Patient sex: M
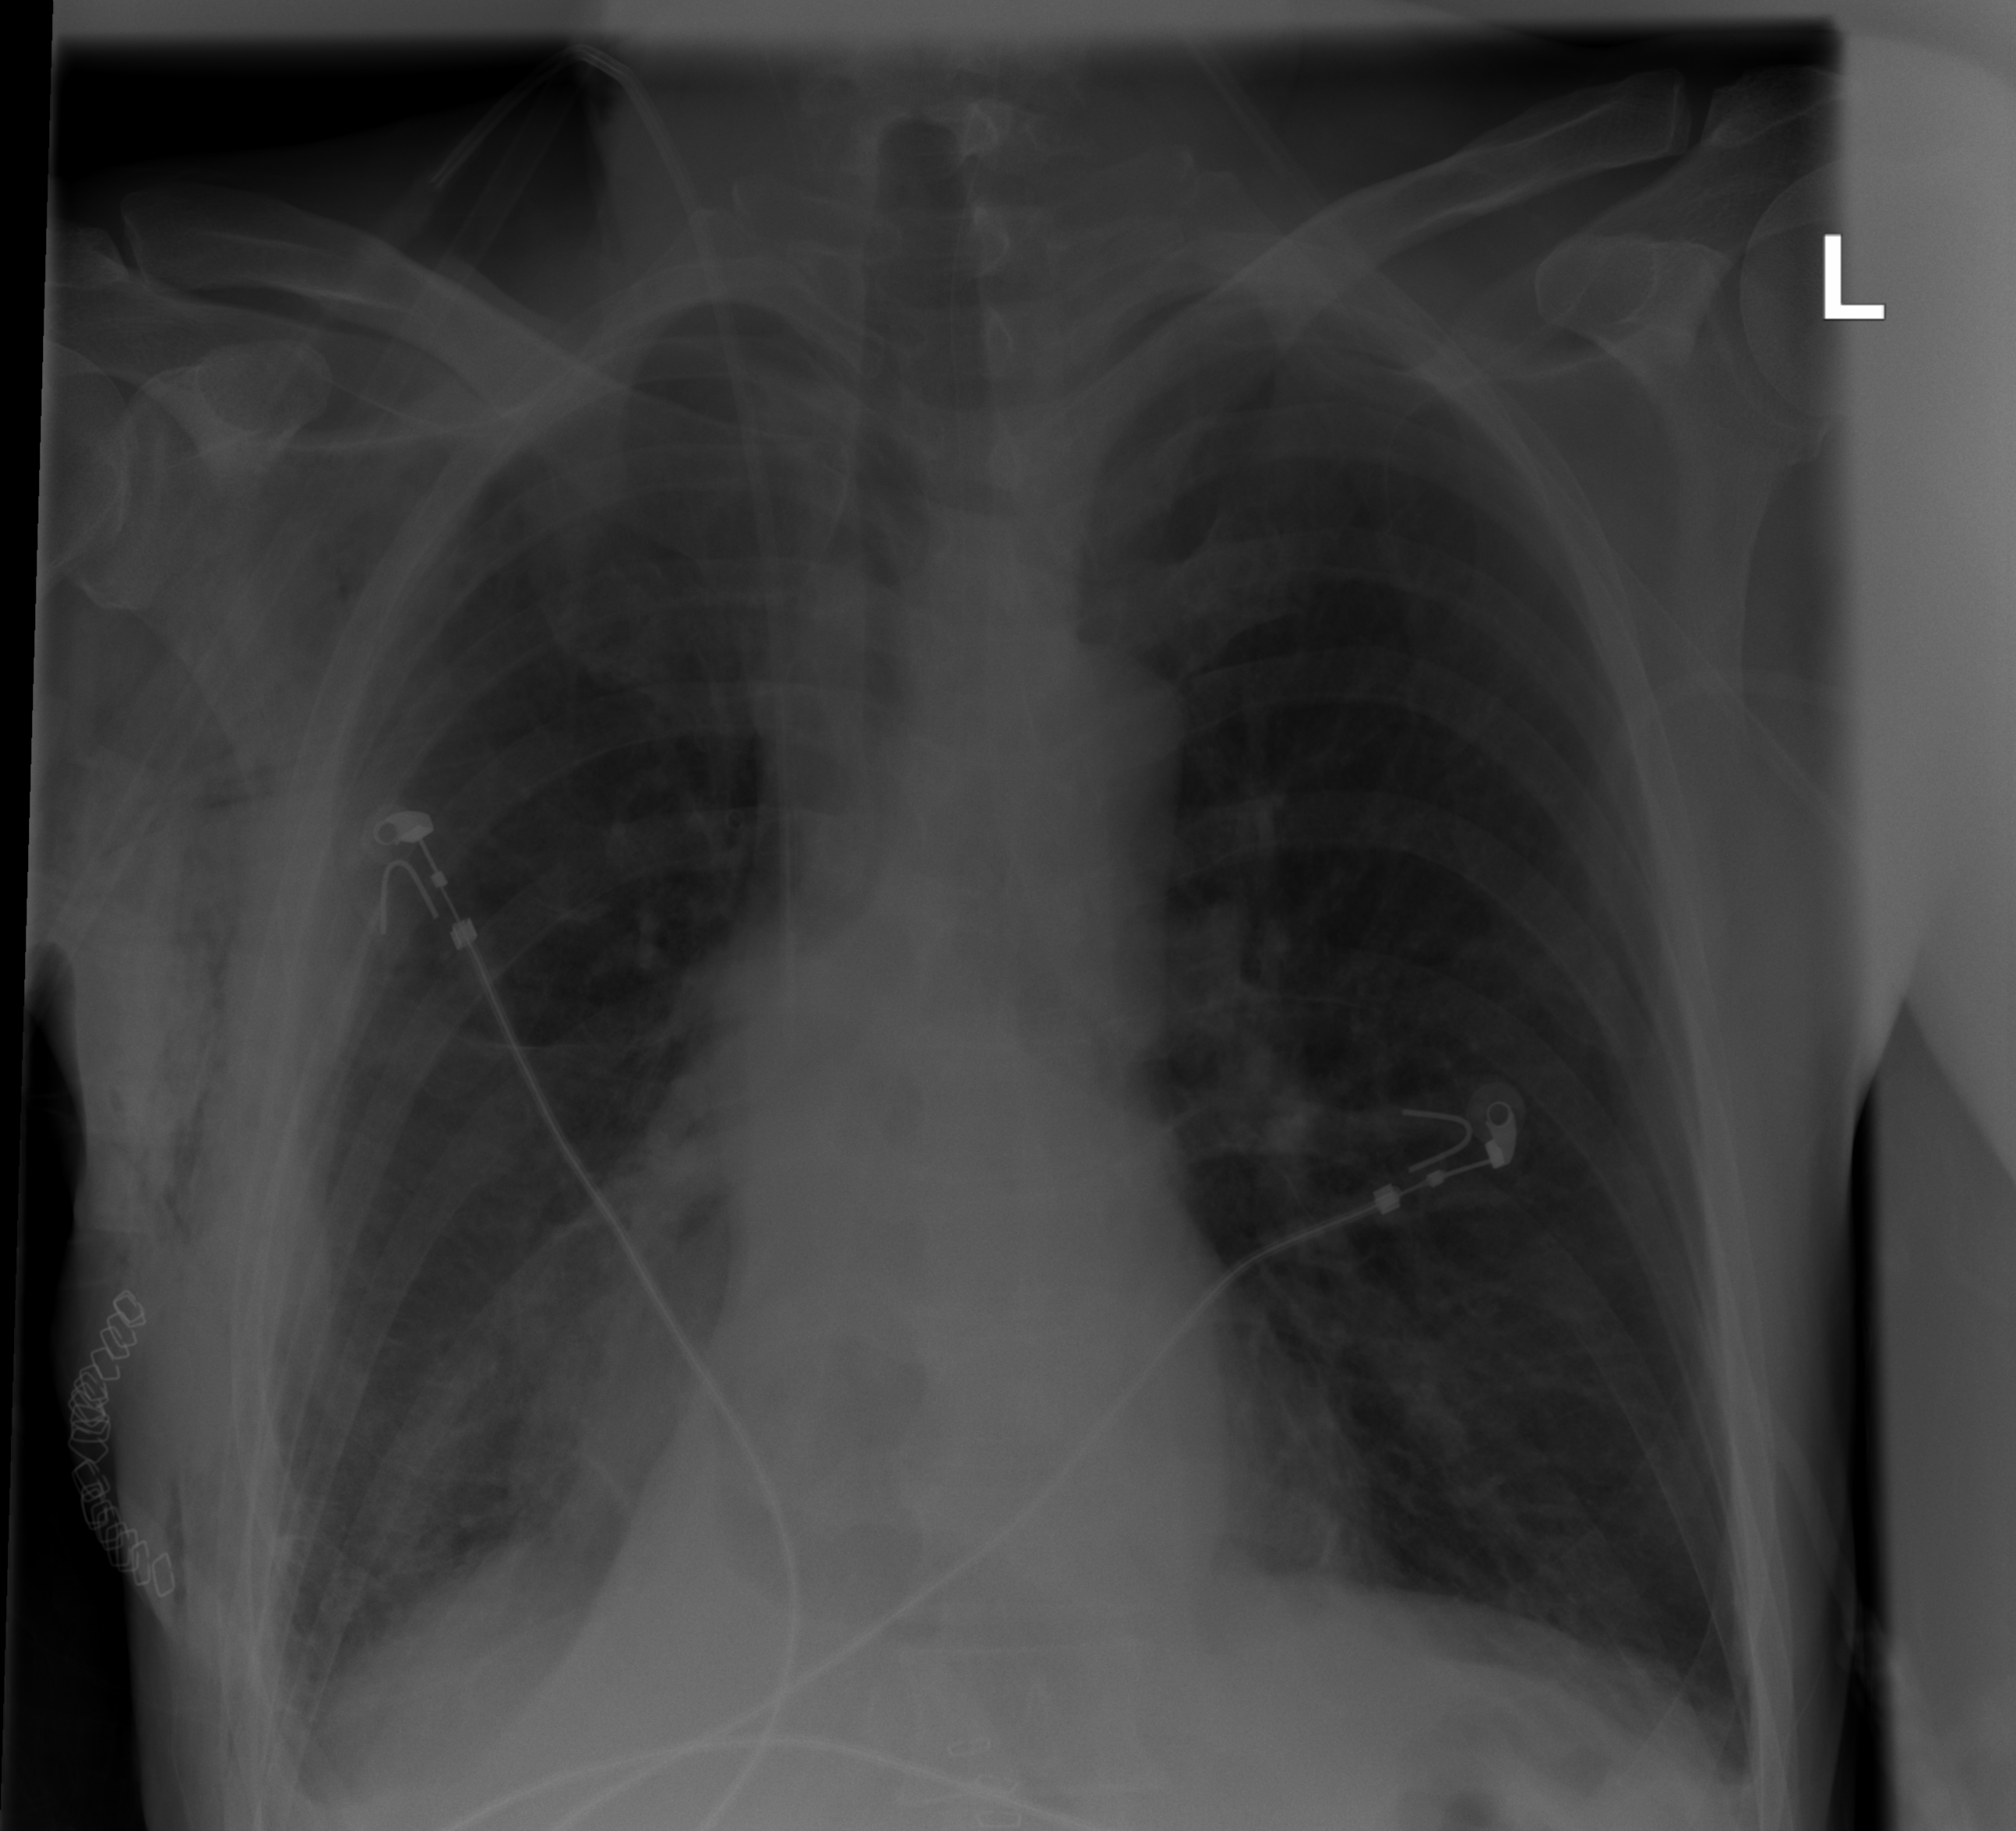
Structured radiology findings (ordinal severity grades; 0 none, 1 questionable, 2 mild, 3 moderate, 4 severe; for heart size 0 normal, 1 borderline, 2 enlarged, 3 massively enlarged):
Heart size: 0
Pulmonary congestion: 0
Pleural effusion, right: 1
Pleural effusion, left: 1
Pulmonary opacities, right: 0
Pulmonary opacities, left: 0
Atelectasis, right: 2
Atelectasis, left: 1